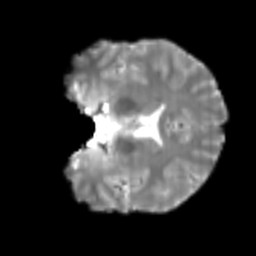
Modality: T2w
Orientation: coronal
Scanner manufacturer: siemens
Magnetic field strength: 3 T
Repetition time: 4 s
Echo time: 0.0594 s